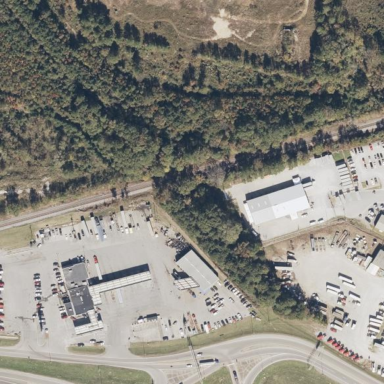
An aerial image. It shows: Post depot situated in industrial area.